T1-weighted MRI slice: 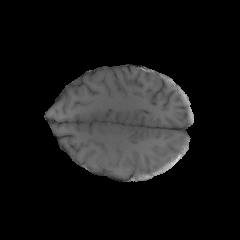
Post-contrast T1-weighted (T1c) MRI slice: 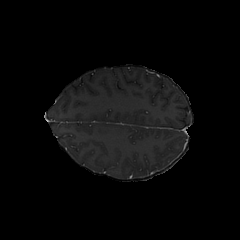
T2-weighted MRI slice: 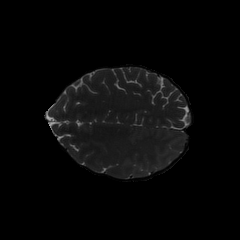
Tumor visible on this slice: no